Aerial crown-view tile of a tropical tree (Barro Colorado Island, Panama), acquired 20240716:
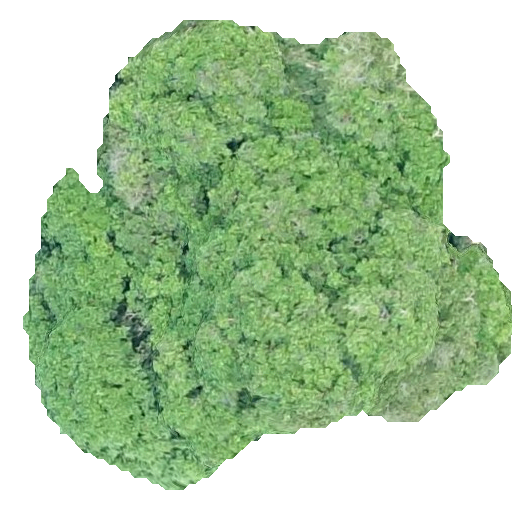
Species: Prioria copaifera
GBIF accepted scientific name: Prioria copaifera
Crown area: 250.411 m²